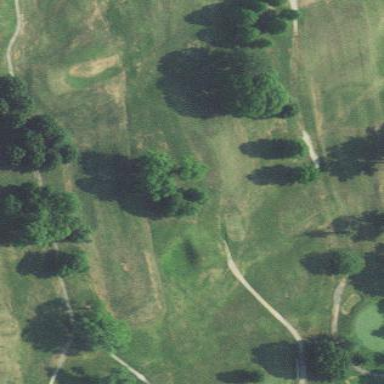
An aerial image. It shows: Grassy area designated as golf fairway.